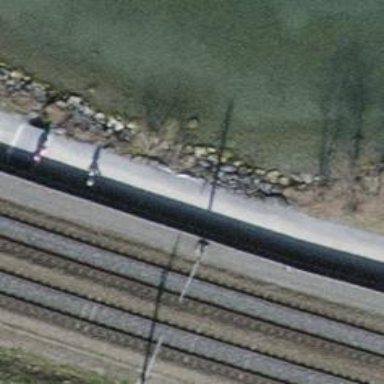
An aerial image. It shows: Retaining wall.